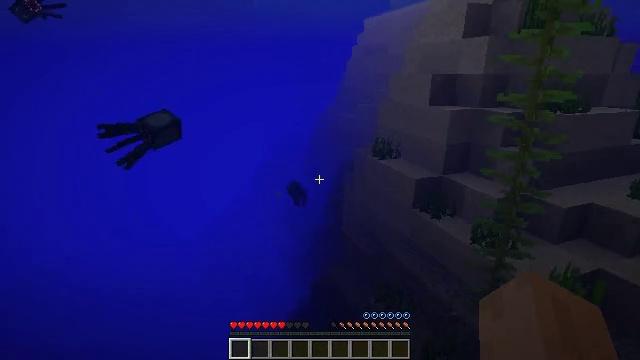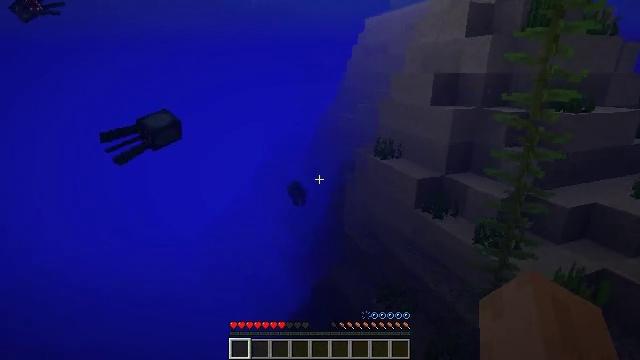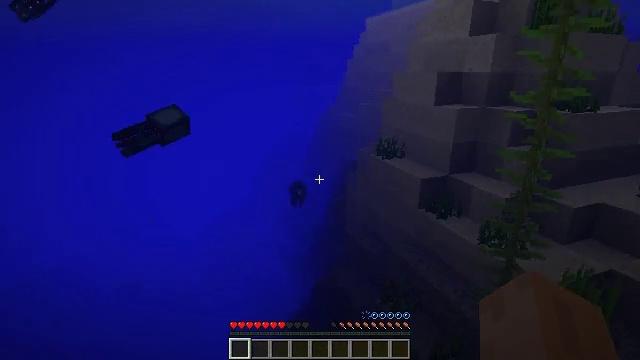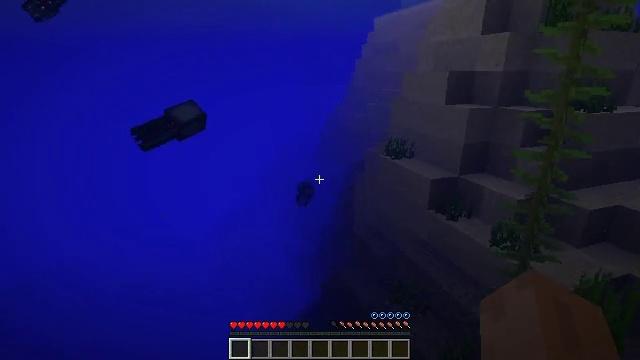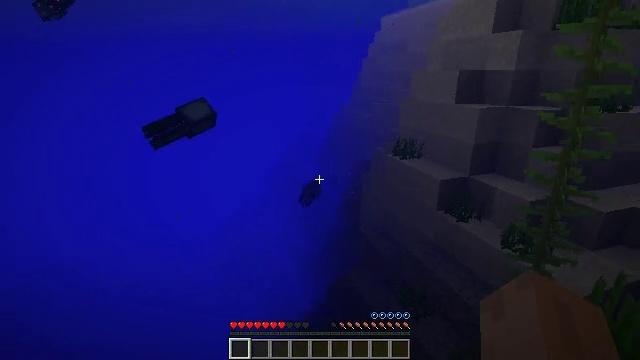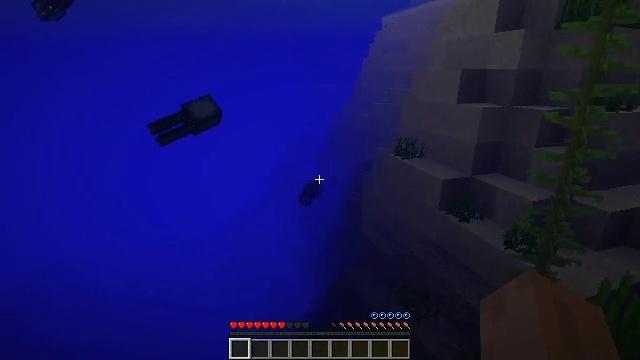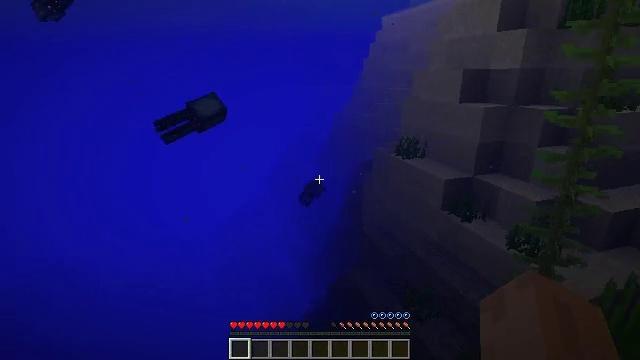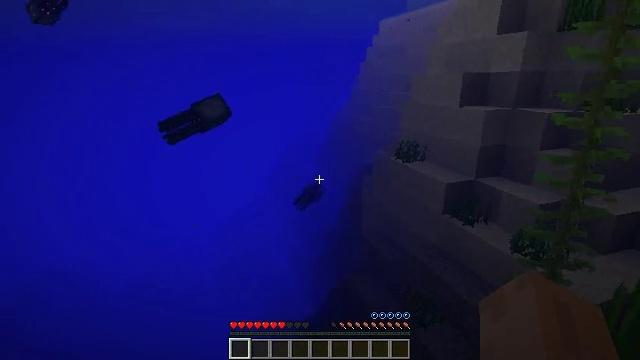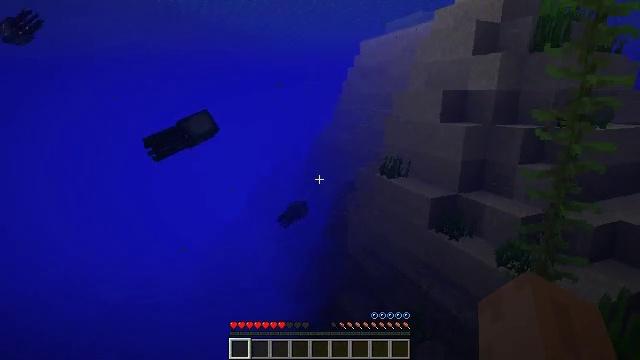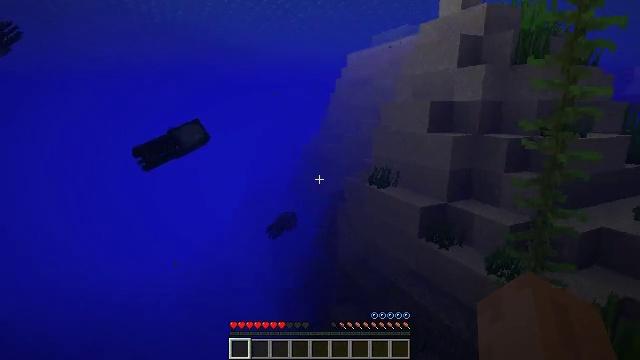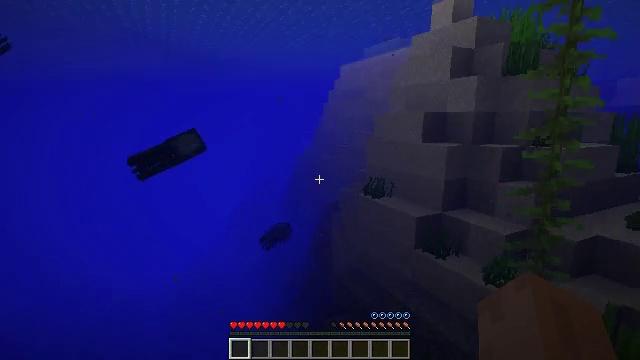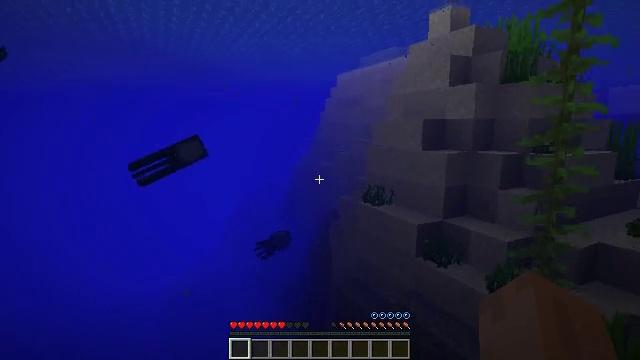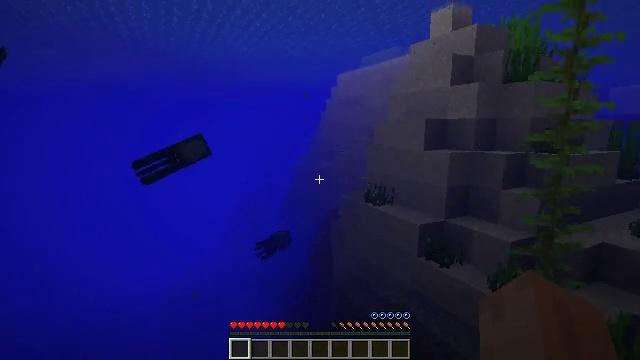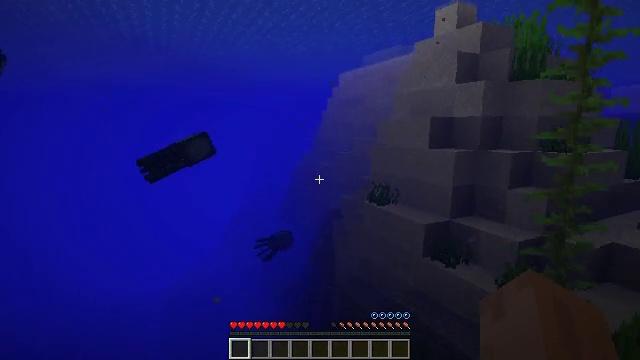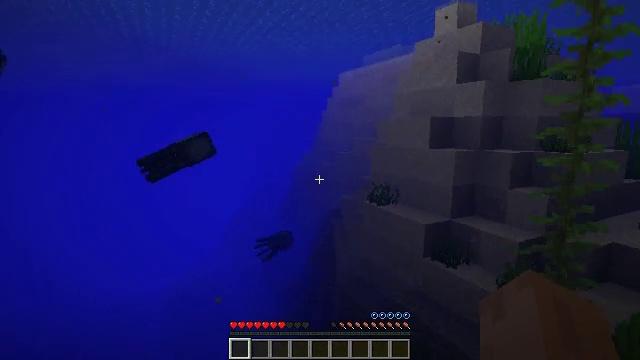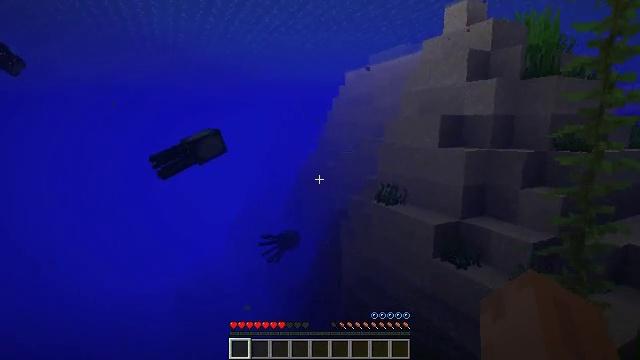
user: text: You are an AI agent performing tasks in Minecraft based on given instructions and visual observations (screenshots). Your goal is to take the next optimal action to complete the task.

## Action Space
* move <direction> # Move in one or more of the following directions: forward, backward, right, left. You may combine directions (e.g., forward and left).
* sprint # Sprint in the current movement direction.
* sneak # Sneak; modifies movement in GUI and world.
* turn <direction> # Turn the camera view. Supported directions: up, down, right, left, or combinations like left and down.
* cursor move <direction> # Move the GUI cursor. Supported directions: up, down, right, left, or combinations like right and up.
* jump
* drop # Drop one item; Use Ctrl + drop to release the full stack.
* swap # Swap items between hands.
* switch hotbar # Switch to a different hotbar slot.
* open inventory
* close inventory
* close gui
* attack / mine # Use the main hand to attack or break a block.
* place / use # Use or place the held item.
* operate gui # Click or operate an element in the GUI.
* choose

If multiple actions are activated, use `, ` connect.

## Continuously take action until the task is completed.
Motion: motion action
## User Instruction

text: Mine the birch planks.
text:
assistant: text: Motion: move forward and move left, attack / mine
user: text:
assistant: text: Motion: move forward and move left, attack / mine
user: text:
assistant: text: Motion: move forward and move left, turn left, attack / mine
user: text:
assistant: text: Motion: move forward and move left, attack / mine
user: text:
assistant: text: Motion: move forward and move left, attack / mine
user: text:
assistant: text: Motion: move forward and move left, attack / mine
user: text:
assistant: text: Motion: move forward and move left, attack / mine
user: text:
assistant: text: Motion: move forward and move left, turn right and up, attack / mine
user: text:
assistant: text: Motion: move forward and move left, turn right and up, attack / mine
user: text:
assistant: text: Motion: move forward and move left, turn right and up, attack / mine
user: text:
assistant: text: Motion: move forward and move left, turn up, attack / mine
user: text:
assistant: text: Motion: move forward and move left, attack / mine
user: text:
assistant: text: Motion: move forward and move left, attack / mine
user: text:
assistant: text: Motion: move forward and move left, attack / mine
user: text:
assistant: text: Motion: move forward and move left, attack / mine
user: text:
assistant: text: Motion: move forward and move left, turn left, attack / mine
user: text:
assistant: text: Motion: move forward and move left, turn left, attack / mine
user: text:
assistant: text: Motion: move forward, turn left, attack / mine
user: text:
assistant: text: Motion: move forward, turn left, attack / mine
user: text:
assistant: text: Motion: move forward, attack / mine
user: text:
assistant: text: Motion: move forward, turn left, attack / mine
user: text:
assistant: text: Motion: move forward, turn left, attack / mine
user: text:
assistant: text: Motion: move forward, attack / mine
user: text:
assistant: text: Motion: move forward, attack / mine
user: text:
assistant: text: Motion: move forward, attack / mine
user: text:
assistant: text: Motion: move forward, attack / mine
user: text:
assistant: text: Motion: move forward, attack / mine
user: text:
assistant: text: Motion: move forward, attack / mine
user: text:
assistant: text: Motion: move forward, attack / mine
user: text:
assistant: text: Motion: move forward, attack / mine